Field crop: maize
Growth stage: 1
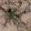
Species: salsola